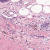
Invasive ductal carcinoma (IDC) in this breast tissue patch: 0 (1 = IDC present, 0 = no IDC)